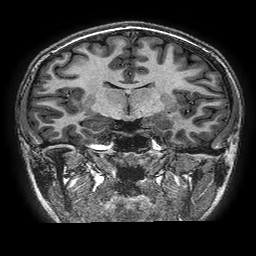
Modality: T1w
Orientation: sagittal
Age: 15
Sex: female
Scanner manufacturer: ge
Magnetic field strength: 3 T
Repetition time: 0.00766 s
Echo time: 0.003476 s